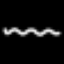
Label: squiggle